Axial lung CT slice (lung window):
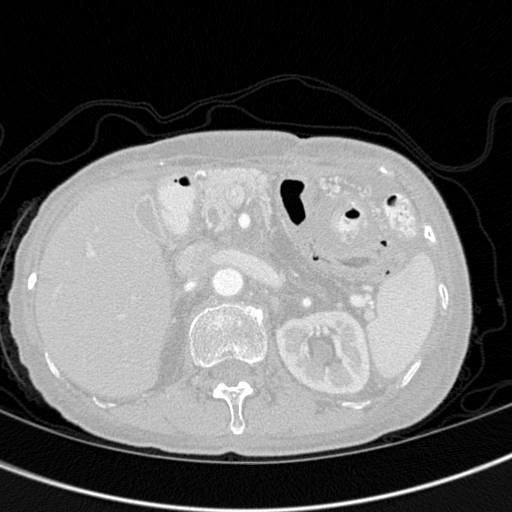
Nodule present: no